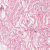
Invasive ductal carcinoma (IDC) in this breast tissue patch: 0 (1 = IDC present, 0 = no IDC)